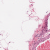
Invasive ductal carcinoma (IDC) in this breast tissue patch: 0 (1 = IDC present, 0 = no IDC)